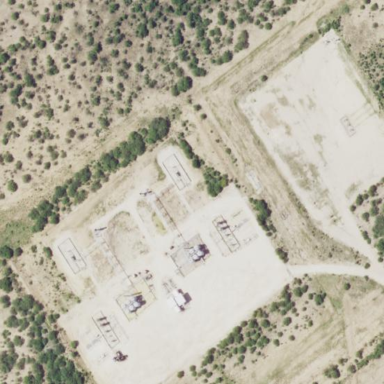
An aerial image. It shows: Industrial area dedicated to gas activities. Field gathering substation is present in the vicinity.